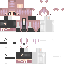
A female human skin with pale skin, wearing brown long hair dressed in a blue hoodie and black pants, featuring a closed mouth.